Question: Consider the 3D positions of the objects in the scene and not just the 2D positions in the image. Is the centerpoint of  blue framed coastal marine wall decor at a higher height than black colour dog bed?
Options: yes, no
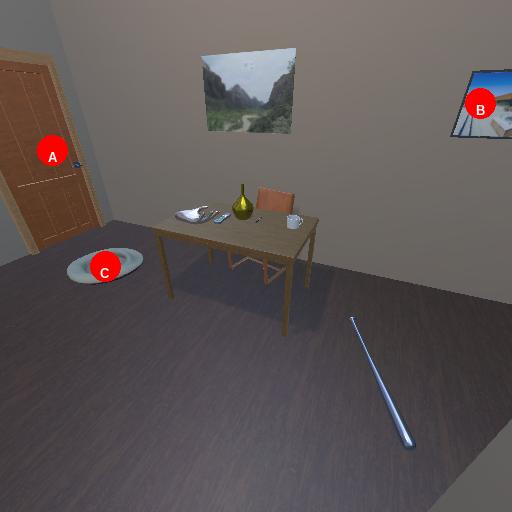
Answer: yes